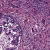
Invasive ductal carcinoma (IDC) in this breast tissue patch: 1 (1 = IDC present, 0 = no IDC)